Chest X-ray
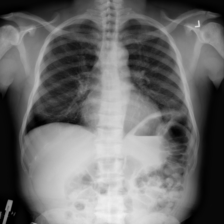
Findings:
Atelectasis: negative
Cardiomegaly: positive
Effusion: negative
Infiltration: negative
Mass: negative
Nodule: negative
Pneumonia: negative
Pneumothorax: negative
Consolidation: negative
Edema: negative
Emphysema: negative
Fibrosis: negative
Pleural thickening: negative
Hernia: negative